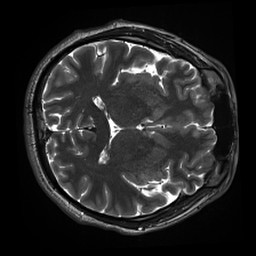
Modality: inplaneT2
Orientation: axial
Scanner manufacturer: siemens
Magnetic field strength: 3 T
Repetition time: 11 s
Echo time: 0.059 s